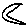
Label: moon